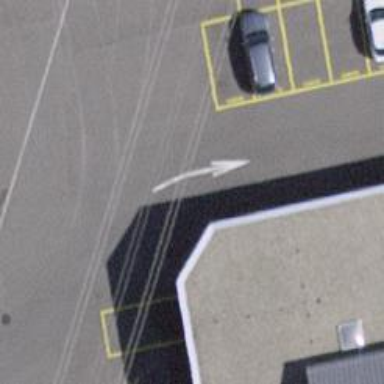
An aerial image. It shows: Asphalt parking aisle road.